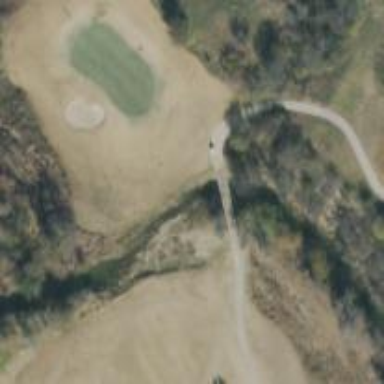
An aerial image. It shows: Service road that includes bridge over golf cart path.